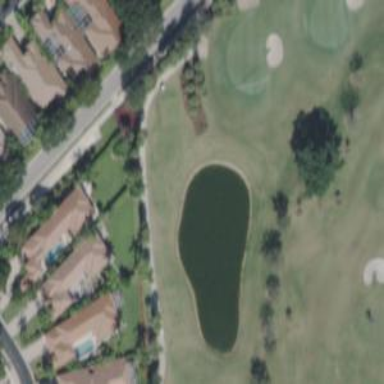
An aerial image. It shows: View of golf hole.